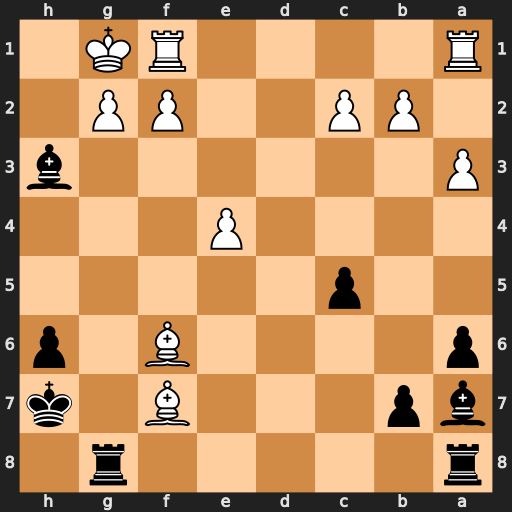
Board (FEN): r5r1/bp3B1k/p4B1p/2p5/4P3/P6b/1PP2PP1/R4RK1
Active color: b
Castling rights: -
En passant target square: -
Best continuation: Rxg2+ Kh1 Rf8 Be6 Bxe6 Kxg2 Rxf6